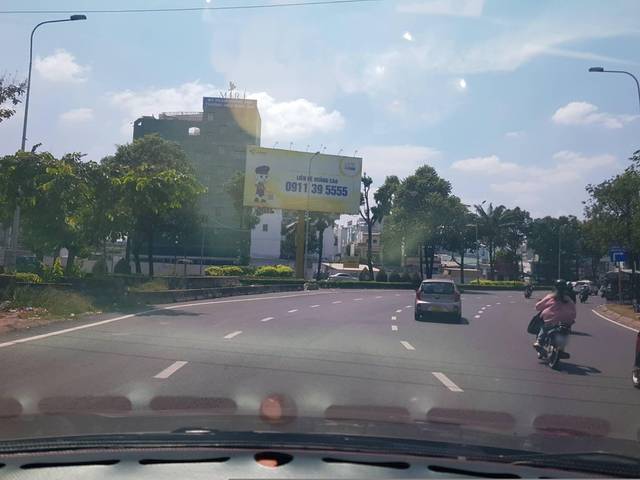
Region: Vietnam
Coordinates: 10.818, 106.713